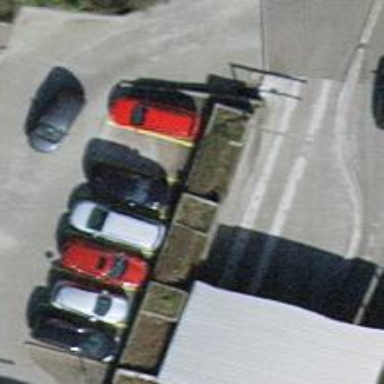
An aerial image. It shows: Car sharing facility.